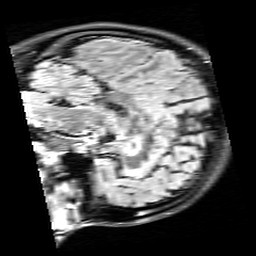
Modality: FLAIR
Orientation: sagittal
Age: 24
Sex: female
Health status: healthy
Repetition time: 12 s
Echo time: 0.095 s